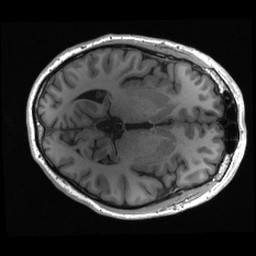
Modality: T1w
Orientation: axial
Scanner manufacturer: siemens
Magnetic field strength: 3 T
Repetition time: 2.3 s
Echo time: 0.00285 s